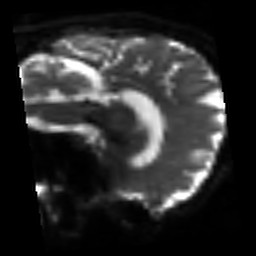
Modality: sbref
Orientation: sagittal
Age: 64
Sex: male
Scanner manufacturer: siemens
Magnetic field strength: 3 T
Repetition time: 3.2 s
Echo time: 0.081 s